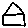
Label: house